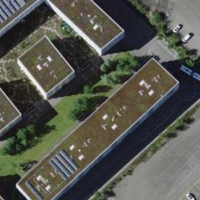
EUNIS habitat code: 56
Species observed at this site:
Populus tremula
Sturnus vulgaris
Turdus merula